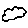
Label: cloud